問題: 点Oを中心とする扇形OABがあり、弧ABの中点をMとします。線分OB上に∠AMP=90°となる点Pをとると、三角形BPMの面積は12でした。このとき三角形POAの面積はいくつですか。
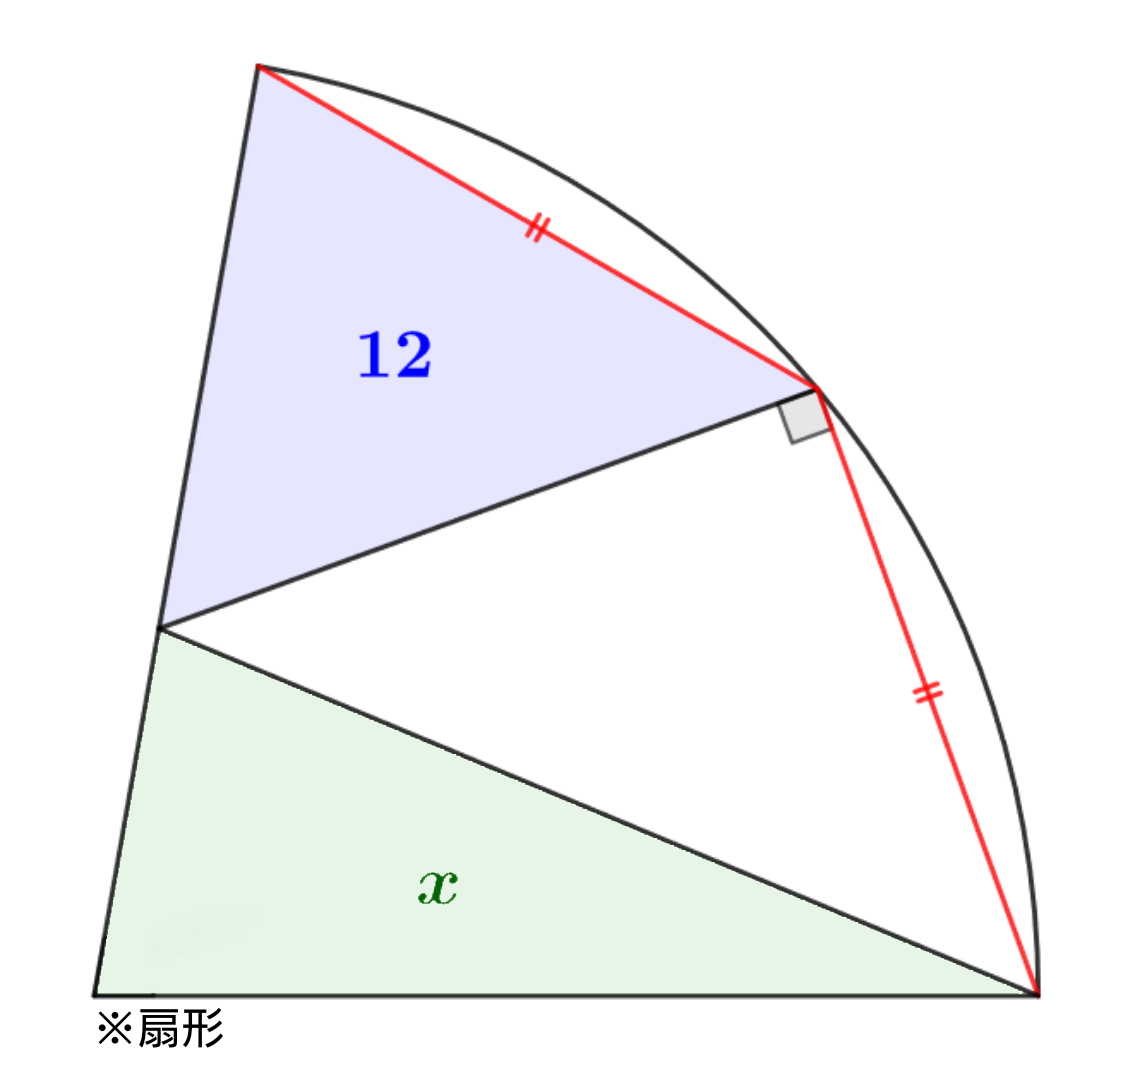
解答: 点Oに関して点Aと対称な点をCとする。このとき、題意の扇形は線分CAを直径とする半円の一部であるから3点C、P、Mは共線。また簡単な角度計算からCB//OMである。したがって、△BPM=△PCO=△POA=12より、解答は12。
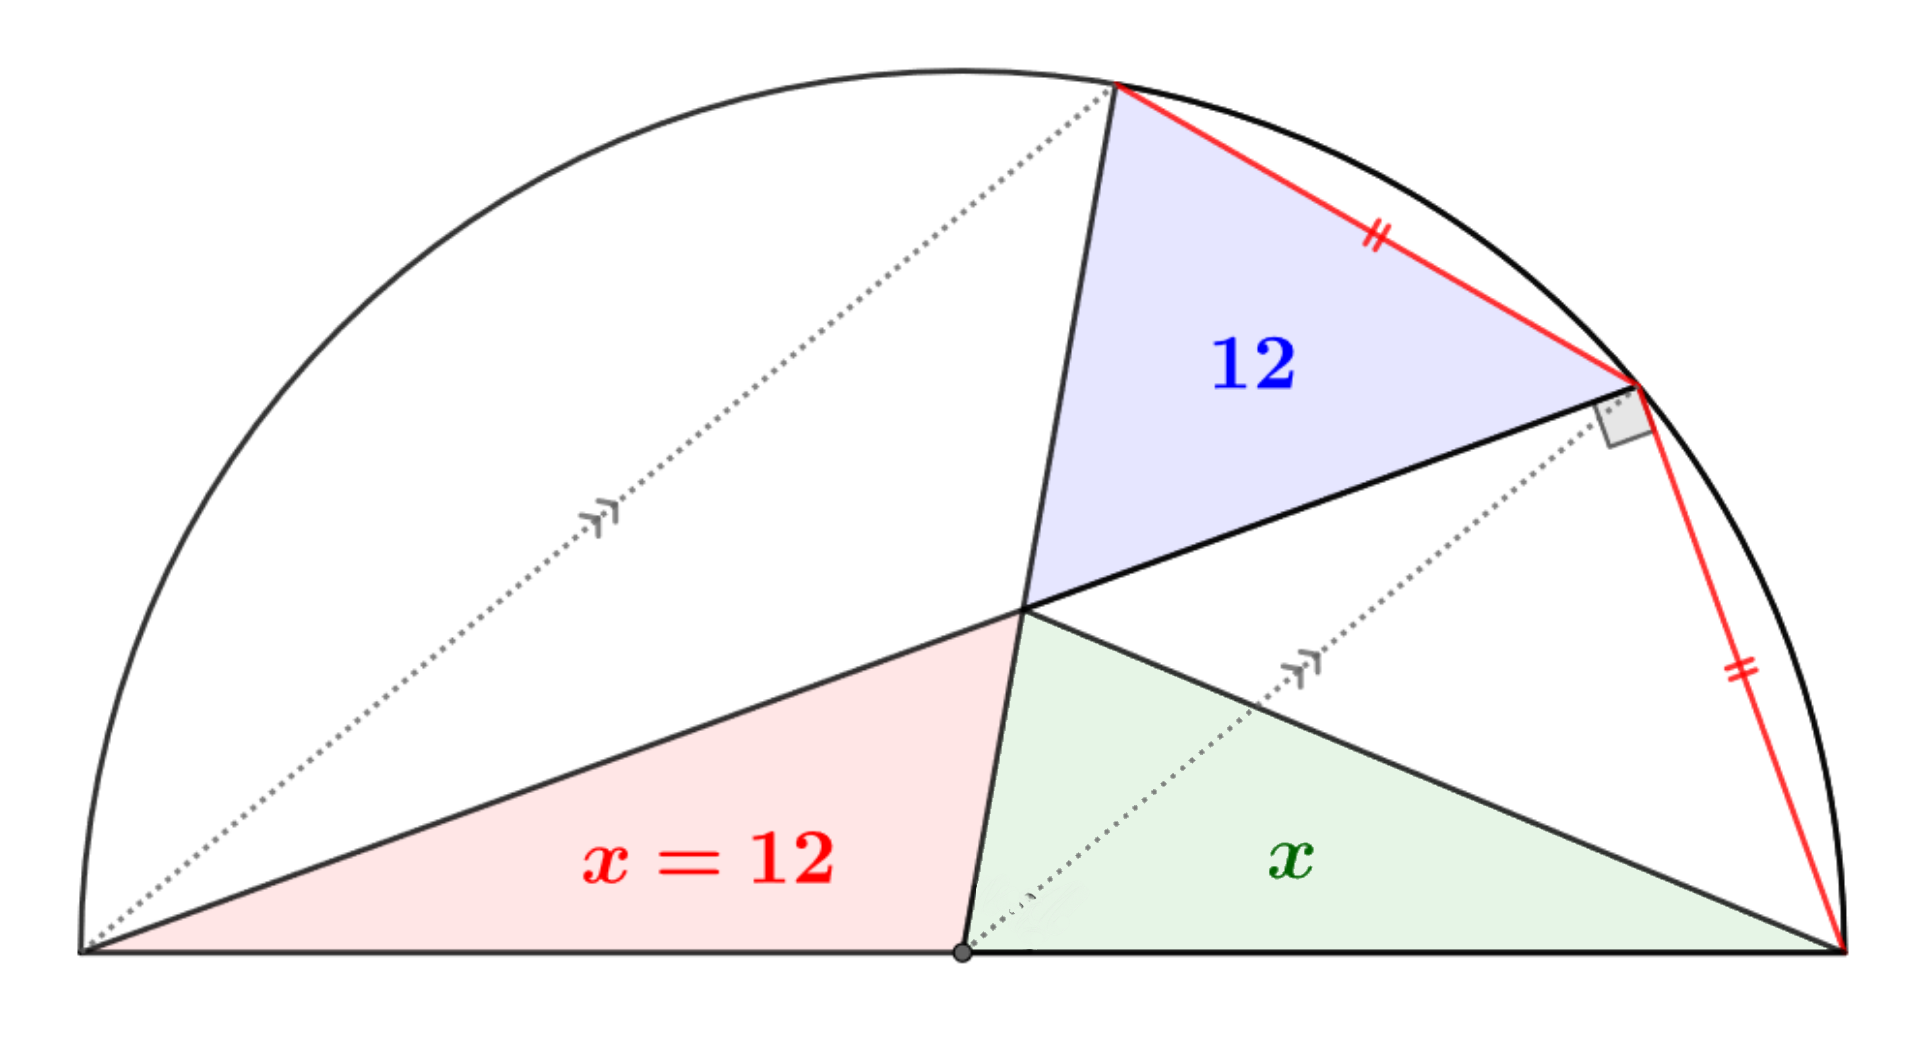
答え: 12
タグ: 等積変形